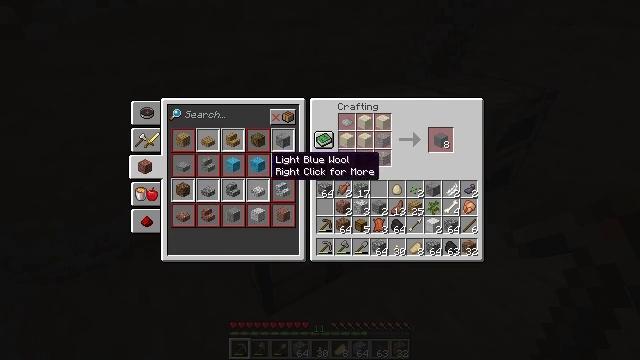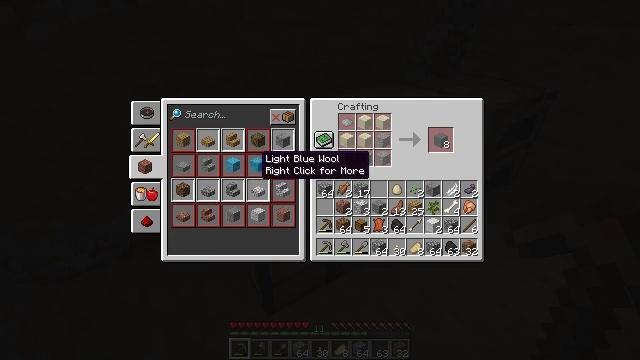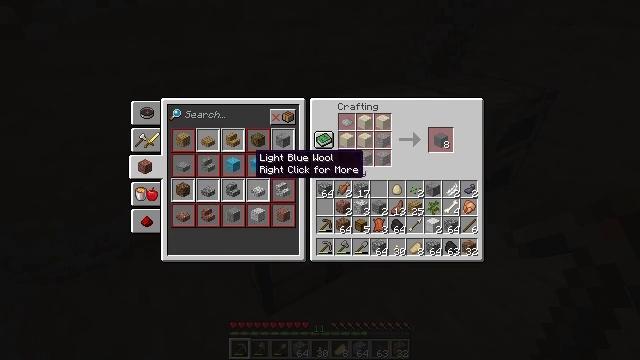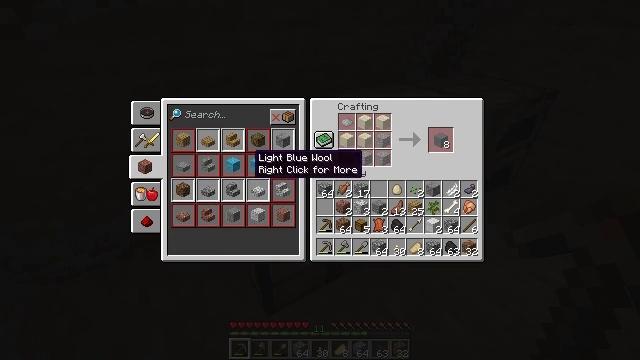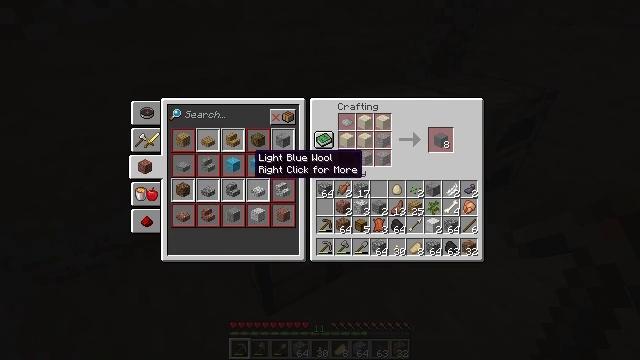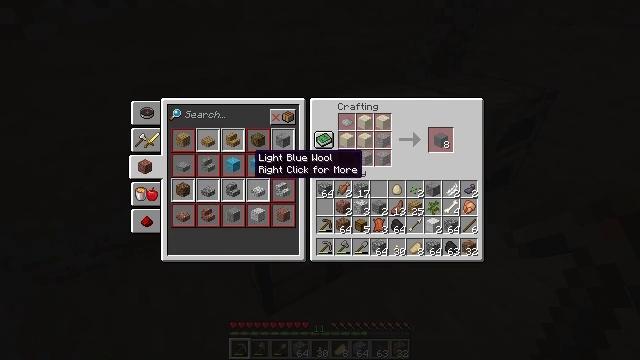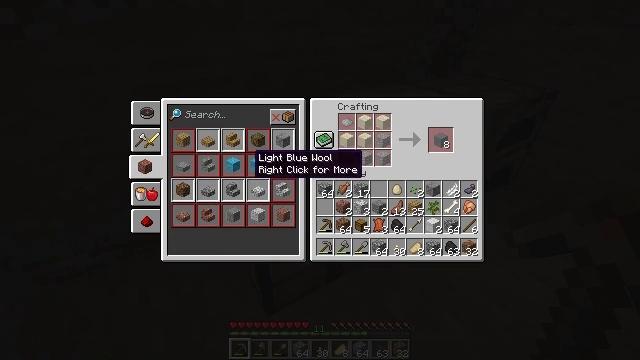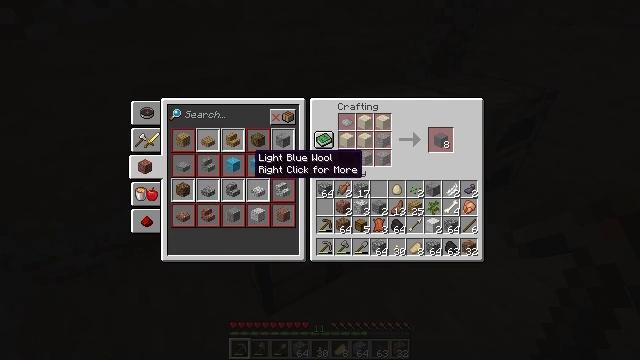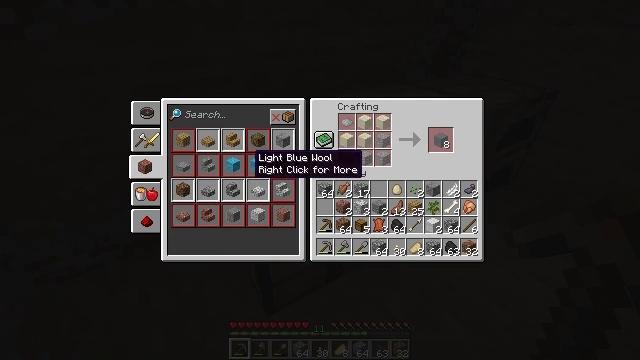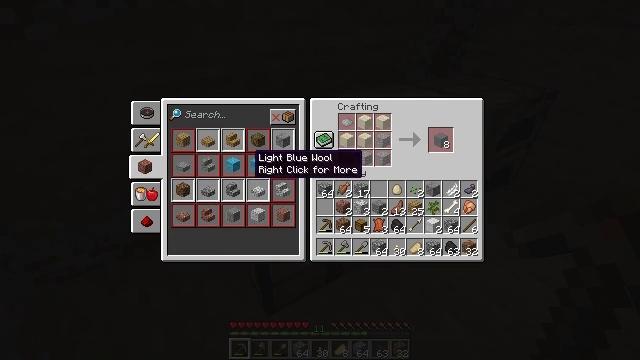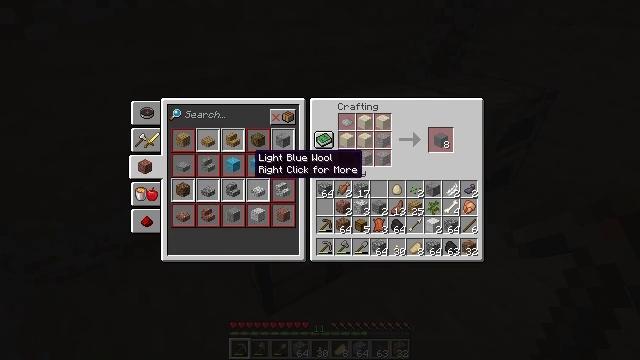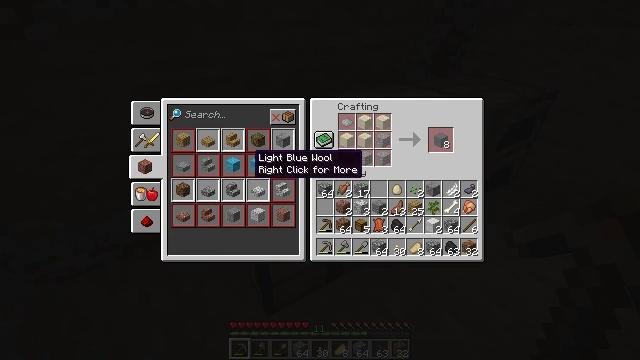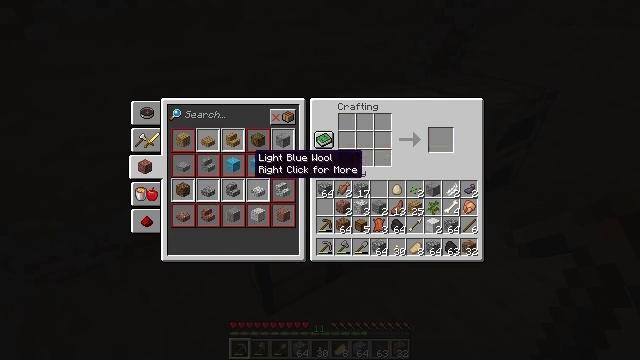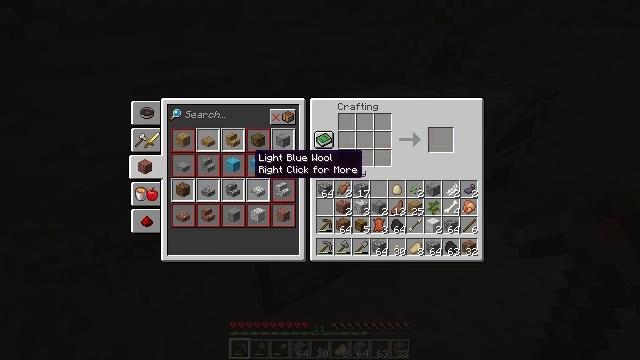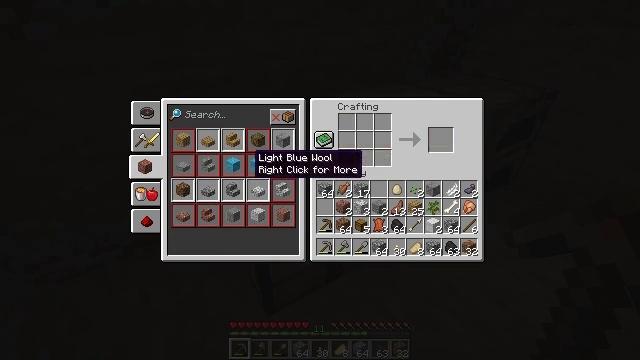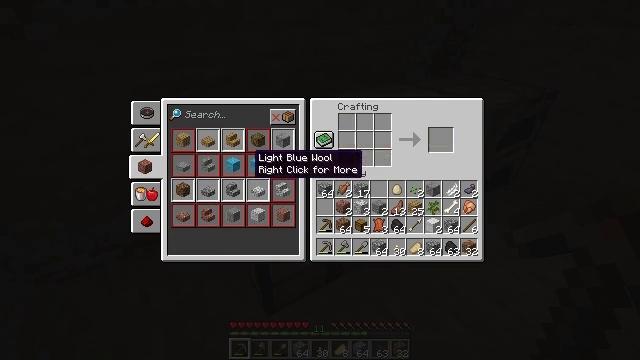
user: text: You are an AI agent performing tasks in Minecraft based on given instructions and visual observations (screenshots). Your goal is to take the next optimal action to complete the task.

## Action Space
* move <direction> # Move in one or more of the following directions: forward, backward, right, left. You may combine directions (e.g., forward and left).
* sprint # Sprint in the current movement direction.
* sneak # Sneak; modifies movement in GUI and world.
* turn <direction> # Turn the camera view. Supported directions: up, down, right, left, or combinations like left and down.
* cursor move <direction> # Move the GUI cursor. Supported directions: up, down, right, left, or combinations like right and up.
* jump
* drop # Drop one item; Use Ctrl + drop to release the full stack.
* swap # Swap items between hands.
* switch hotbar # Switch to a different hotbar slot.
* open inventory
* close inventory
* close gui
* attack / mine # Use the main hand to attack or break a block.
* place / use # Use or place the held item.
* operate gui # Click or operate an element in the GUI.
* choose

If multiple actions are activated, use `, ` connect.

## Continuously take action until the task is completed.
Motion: motion action
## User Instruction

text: Turn wool into a white carpet using the crafting table.
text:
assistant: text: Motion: cursor move left
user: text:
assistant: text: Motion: no_op
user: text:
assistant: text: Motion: no_op
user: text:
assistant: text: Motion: no_op
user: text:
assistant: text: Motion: no_op
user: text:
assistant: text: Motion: no_op
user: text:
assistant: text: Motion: no_op
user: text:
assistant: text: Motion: no_op
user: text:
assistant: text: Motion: no_op
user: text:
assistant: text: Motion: no_op
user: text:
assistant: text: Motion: no_op
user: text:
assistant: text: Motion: operate gui
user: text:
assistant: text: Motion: operate gui
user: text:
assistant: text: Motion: operate gui
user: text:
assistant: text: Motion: operate gui
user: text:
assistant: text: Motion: no_op
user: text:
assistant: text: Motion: no_op
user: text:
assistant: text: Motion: no_op
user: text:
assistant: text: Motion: no_op
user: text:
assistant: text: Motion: no_op
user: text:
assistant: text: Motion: no_op
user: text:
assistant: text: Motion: no_op
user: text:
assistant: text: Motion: no_op
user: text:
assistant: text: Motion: no_op
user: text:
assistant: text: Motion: no_op
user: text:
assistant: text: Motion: no_op
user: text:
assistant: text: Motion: no_op
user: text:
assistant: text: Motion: no_op
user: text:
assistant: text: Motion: no_op
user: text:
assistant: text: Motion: no_op